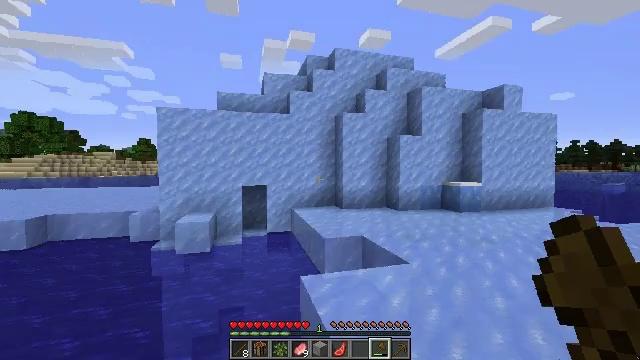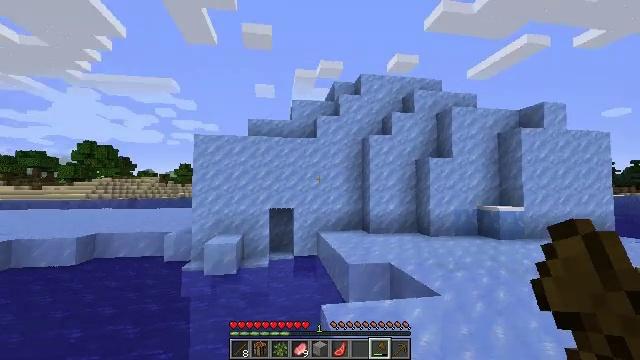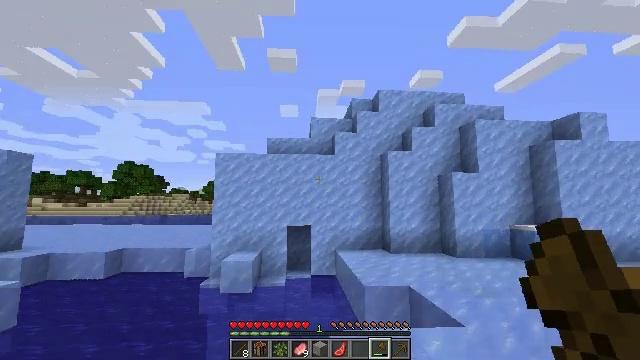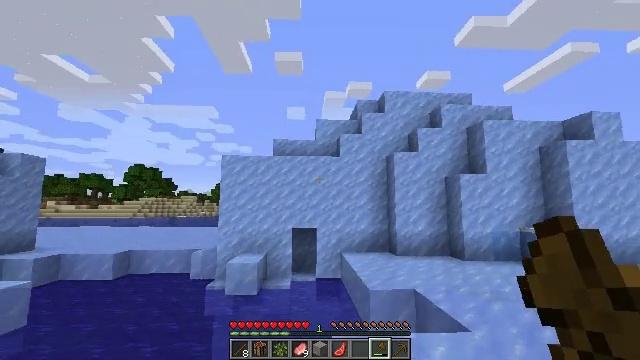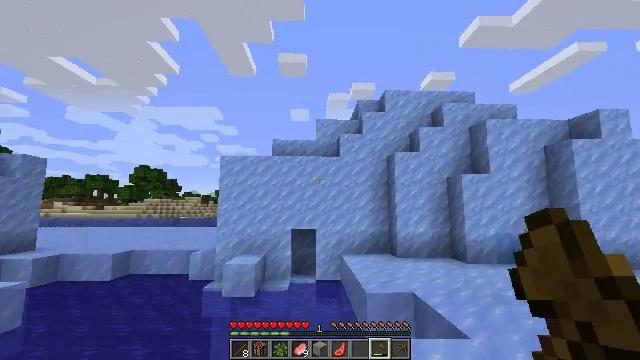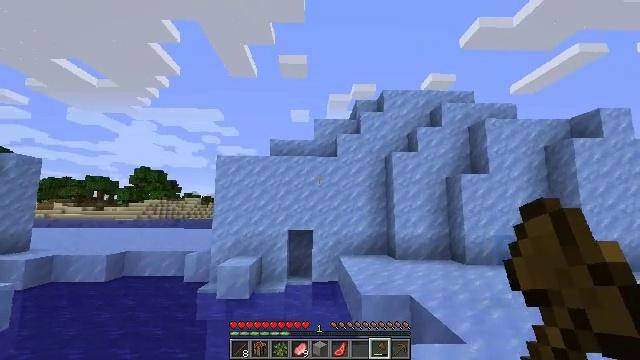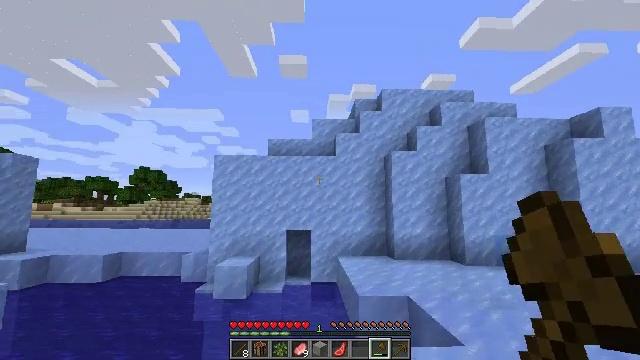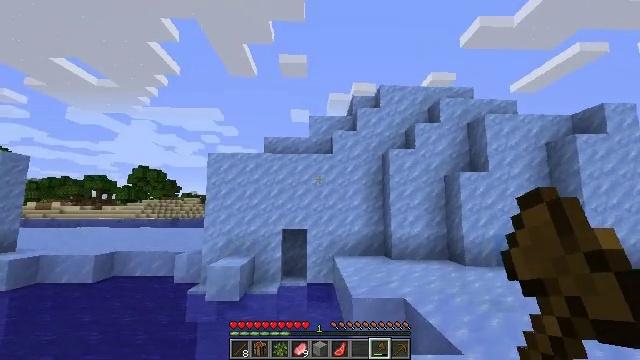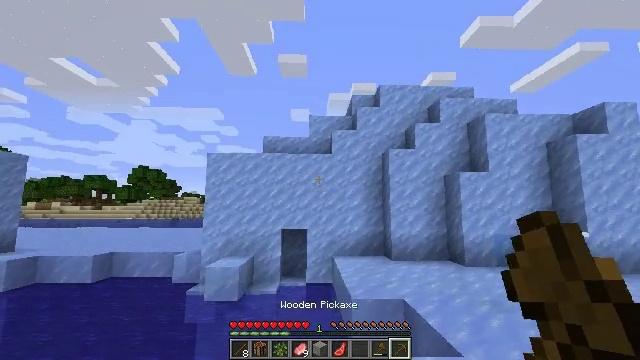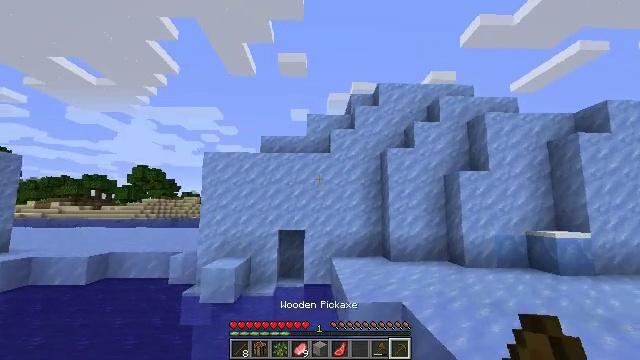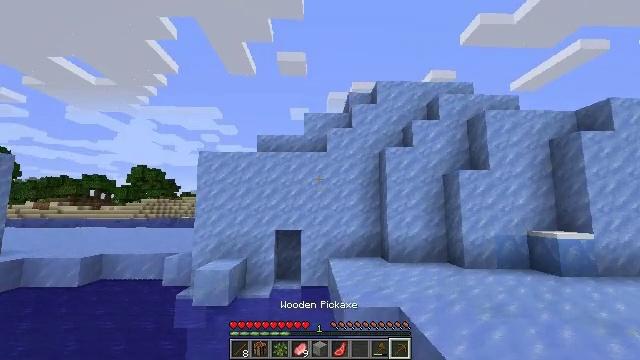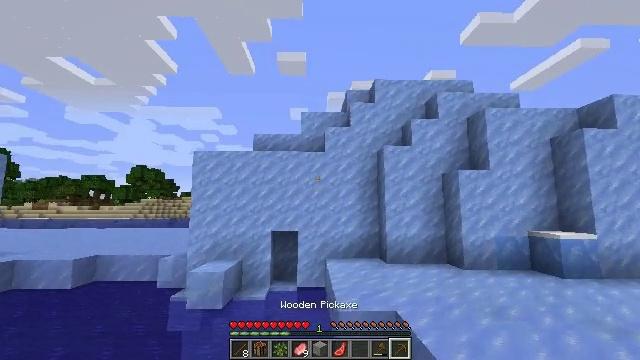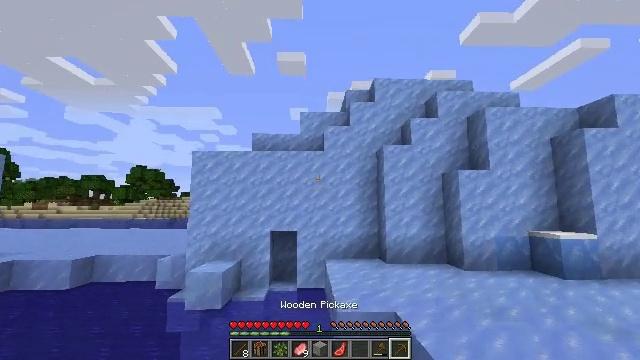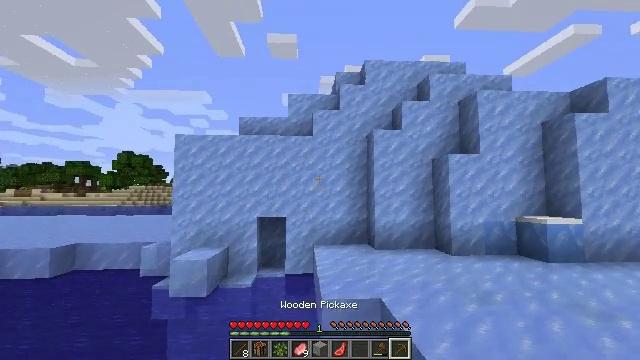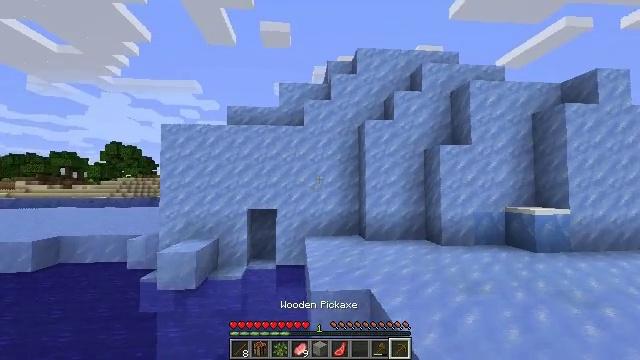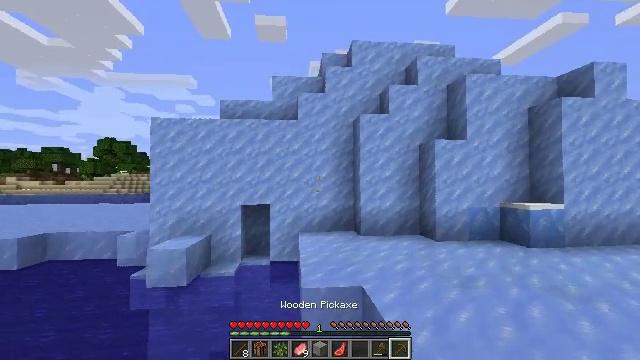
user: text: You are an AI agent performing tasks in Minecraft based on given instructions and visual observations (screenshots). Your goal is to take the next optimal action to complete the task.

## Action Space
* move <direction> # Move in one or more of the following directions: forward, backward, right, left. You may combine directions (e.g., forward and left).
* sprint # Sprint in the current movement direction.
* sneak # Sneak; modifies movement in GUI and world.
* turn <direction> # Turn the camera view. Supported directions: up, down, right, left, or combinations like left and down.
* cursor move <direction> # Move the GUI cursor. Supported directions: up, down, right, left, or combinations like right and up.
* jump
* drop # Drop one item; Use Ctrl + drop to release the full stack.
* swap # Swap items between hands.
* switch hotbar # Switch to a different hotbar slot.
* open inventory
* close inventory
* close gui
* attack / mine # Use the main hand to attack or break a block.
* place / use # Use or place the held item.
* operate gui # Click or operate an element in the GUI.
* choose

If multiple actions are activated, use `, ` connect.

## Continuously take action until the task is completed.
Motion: motion action
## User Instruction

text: Collect packed ice using a pickaxe.
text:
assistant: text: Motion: move forward, turn left and up
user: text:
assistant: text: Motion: move forward, turn left and up
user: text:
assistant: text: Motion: move forward, turn left
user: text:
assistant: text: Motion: move forward
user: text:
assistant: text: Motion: move forward
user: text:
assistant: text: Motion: move forward
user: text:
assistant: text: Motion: move forward
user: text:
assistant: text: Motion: move forward and move right
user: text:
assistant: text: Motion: move forward and move right
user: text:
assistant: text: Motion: move forward and move right
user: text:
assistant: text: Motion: move forward and move right
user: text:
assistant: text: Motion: move forward and move right
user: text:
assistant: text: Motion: move forward and move right, turn right and down
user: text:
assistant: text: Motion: move forward and move right, turn right and down
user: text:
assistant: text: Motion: move forward and move right, turn down
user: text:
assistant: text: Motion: move forward and move right, turn down
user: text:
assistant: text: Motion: move forward and move right
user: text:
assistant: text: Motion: move forward and move right
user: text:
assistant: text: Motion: move forward and move right, turn down
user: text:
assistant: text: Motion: move forward and move right
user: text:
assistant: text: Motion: move forward and move right
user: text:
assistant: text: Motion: move forward and move right, turn down
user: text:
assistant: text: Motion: move forward and move right
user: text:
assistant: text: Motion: move forward and move right, turn down
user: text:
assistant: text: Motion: move forward and move right, turn down
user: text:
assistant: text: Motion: move forward, turn down
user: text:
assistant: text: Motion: move forward, turn right and down
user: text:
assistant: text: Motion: move forward and move right, turn right and down
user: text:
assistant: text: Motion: move forward and move right, turn right and down
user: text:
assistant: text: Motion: move forward and move right, turn right